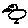
Label: bird